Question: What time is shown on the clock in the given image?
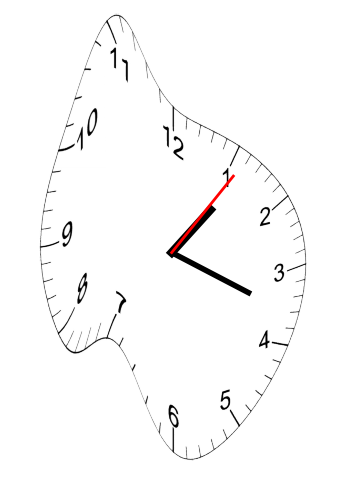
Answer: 01:18:06